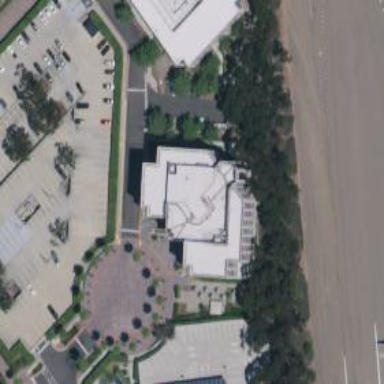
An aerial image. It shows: Office building.